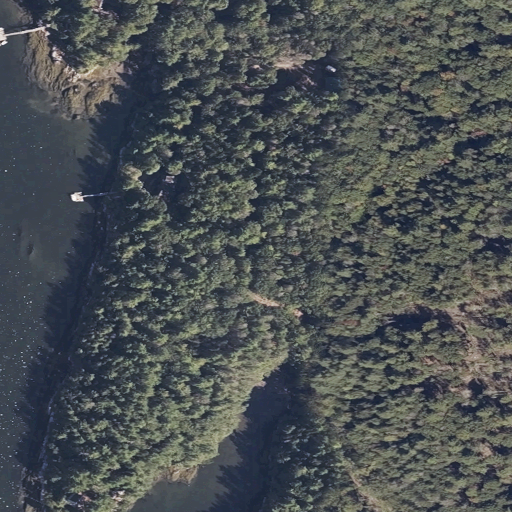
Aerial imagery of cape in Maine named Round Cove Point containing evergreen forest, open development, open water, mixed forest, woody wetlands, grassland, herbaceous wetlands, barren land, and low intensity development